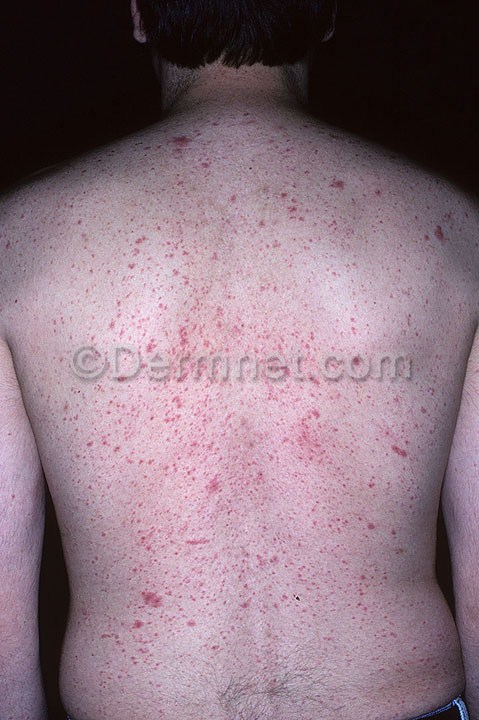
Disease: Psoriasis pictures Lichen Planus and related diseases